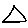
Label: triangle